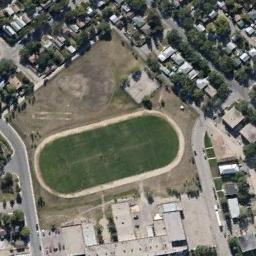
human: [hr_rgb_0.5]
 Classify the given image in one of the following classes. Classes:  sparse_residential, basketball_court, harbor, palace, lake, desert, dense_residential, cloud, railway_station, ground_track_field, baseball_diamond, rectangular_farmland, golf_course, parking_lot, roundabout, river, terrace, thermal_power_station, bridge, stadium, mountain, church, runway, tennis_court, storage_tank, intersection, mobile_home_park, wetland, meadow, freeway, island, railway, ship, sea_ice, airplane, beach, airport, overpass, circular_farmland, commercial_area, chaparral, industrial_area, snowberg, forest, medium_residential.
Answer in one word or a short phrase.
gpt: ground_track_field